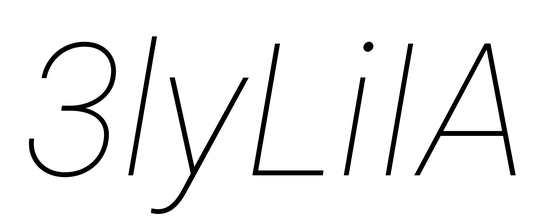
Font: Roboto-Italic_Thin_Italic